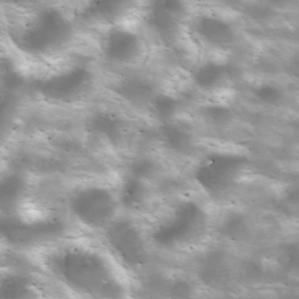
Label: non_frost